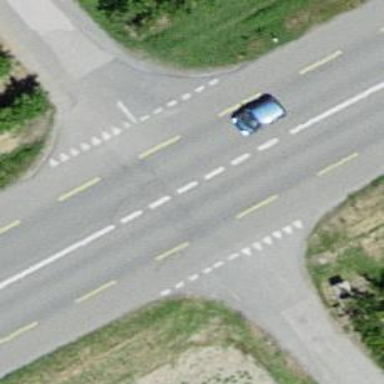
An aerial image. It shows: Asphalt road with primary highway designation. There is advisory cycle lane.